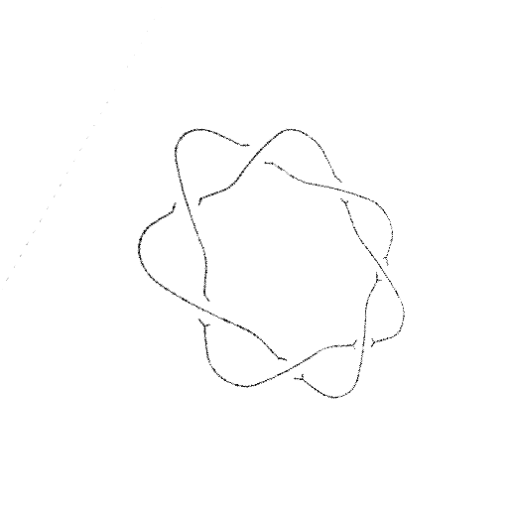
Crossing number: 7